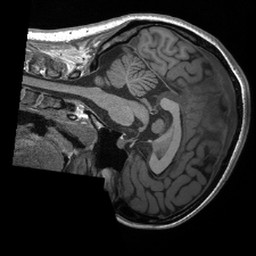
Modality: T1w
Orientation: sagittal
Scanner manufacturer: siemens
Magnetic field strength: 3 T
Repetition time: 2.4 s
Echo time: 0.00213 s